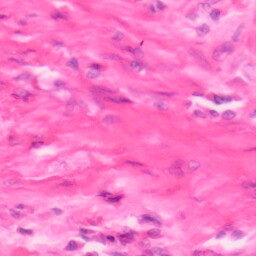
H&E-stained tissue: Colon